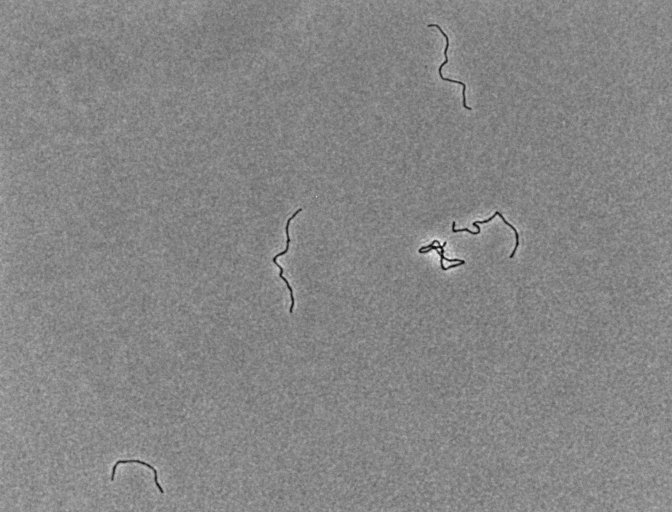
Phase contrast microscopy, 20x objective, 3 h incubation